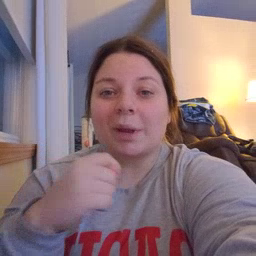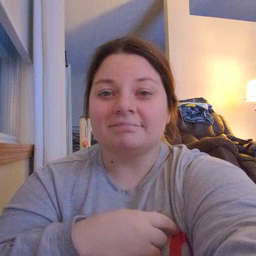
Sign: toy